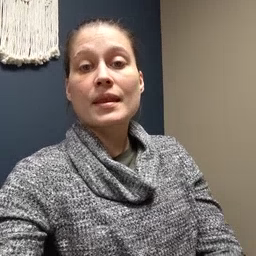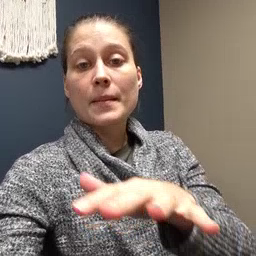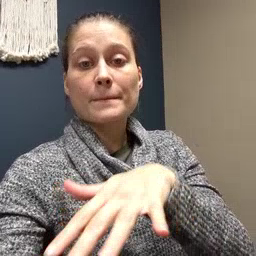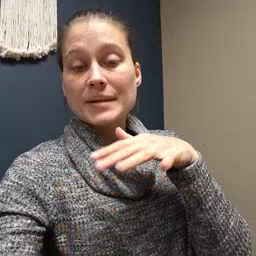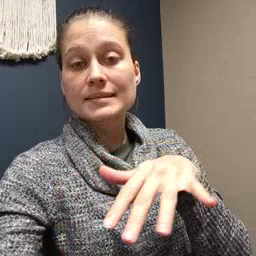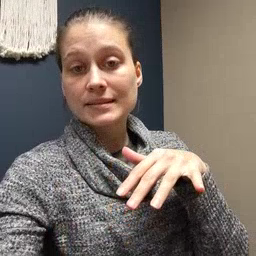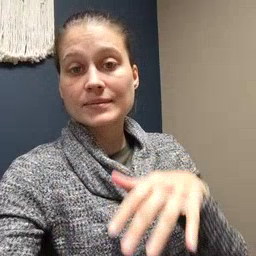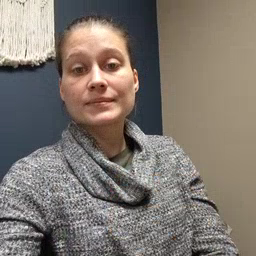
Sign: mitten